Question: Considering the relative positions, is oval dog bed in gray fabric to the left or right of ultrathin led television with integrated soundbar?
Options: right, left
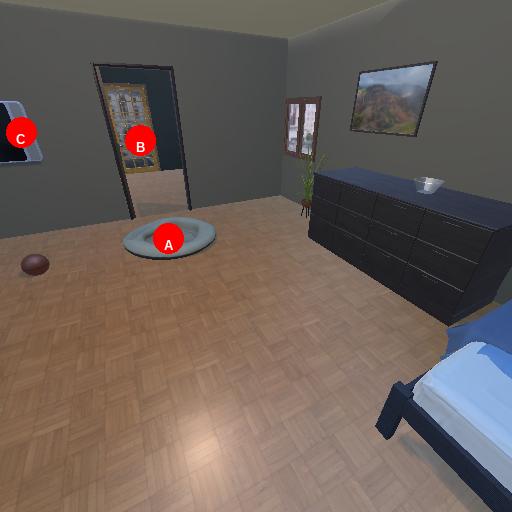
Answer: right